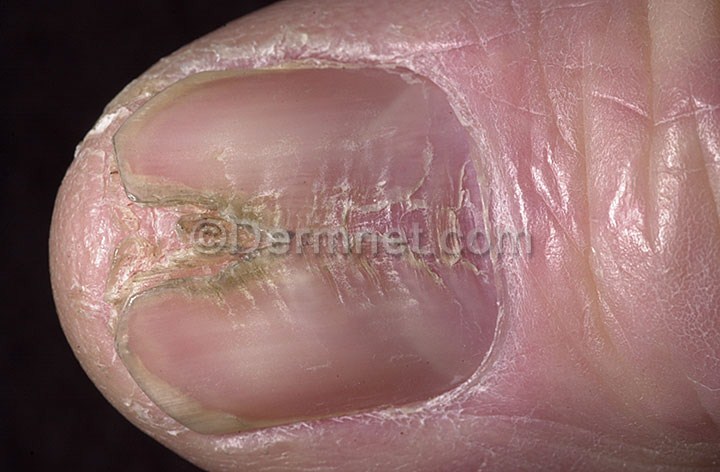
Disease: Nail Fungus and other Nail Disease